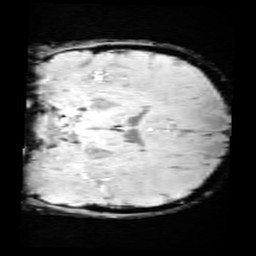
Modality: SWI
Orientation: coronal
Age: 12
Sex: male
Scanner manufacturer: siemens
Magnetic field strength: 3 T
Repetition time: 0.027 s
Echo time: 0.02 s